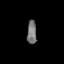
Tissue: prostate
Cell type: T cells
Senescence score: 0.7674
Nuclear area (px): 214
Mean DAPI intensity: 118.5